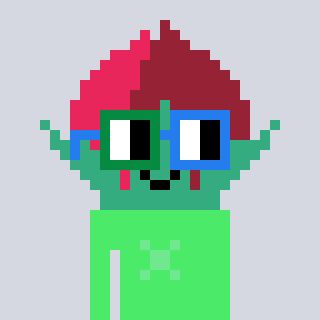
a pixel art character with square green and blue glasses, a rosebud-shaped head and a teal-colored body on a cool background